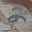
Label: 2